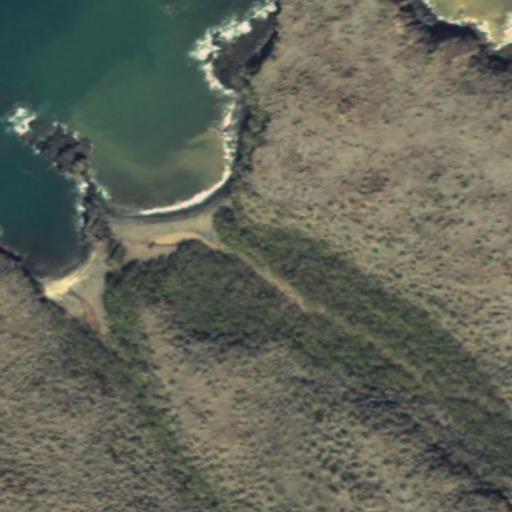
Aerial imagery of valley in Hawaii named Ahupūiki Gulch containing only unknown